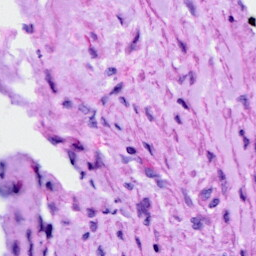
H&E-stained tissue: Ovarian